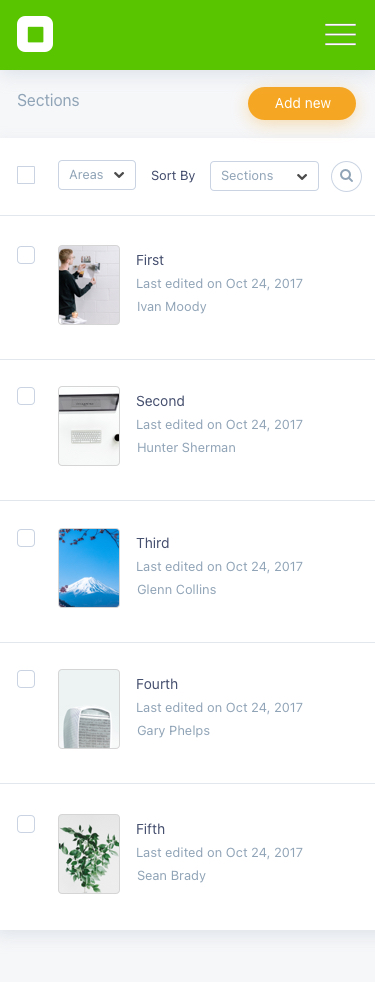
Text in this UI design:
Areas
Sort By
Sections
Last edited on Oct 24, 2017
Sean Brady
Fifth
Last edited on Oct 24, 2017
Gary Phelps
Fourth
Last edited on Oct 24, 2017
Glenn Collins
Third
Last edited on Oct 24, 2017
Hunter Sherman
Second
Last edited on Oct 24, 2017
Ivan Moody
First
Add new
Sections